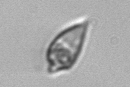
Label: Oxytoxum